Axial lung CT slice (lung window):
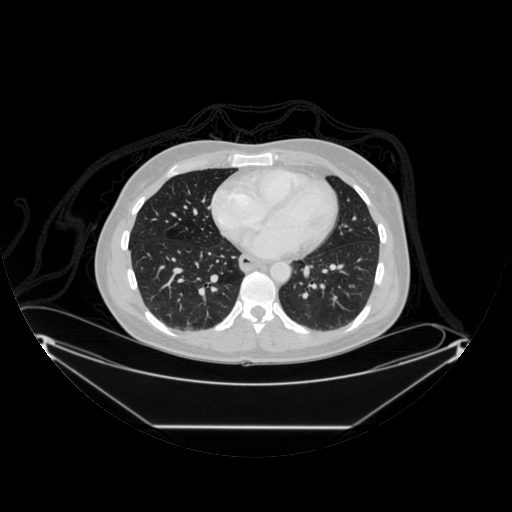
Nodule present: no